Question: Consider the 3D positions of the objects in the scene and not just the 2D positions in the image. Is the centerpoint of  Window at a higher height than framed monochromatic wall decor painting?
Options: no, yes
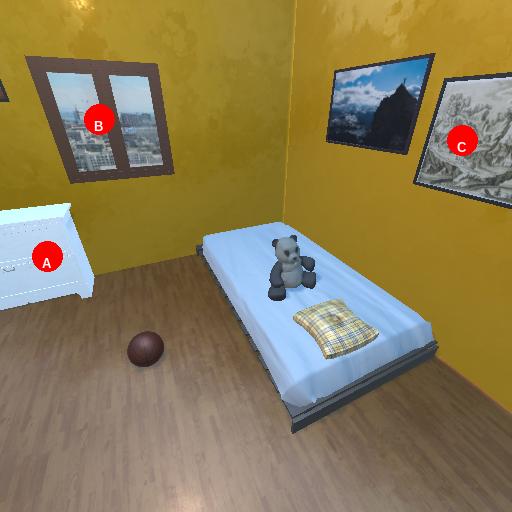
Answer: no